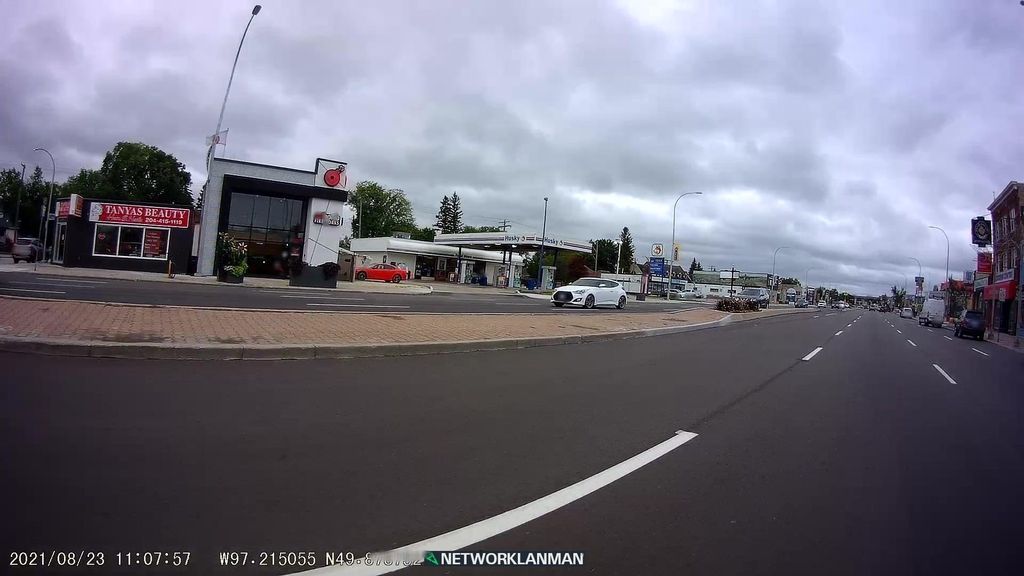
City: winnipeg